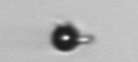
Label: bead